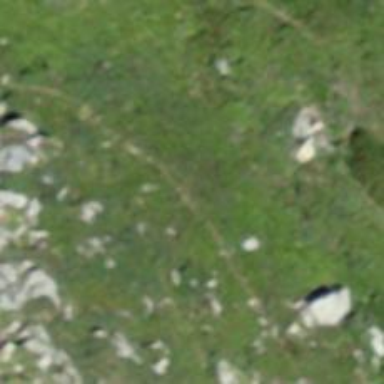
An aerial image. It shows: Path.